Question: I've been trying to work with the new Toolbar and style the overflow menu without much luck.
Currently the overflow menu is showing as white text with an off-white background.

'''
<android.support.v7.widget.Toolbar
xmlns:android="http://schemas.android.com/apk/res/android" android="http://schemas.android.com/apk/res/android"
android:id="@+id/toolbar"
android:layout_width="match_parent"
android:layout_height="wrap_content"
android:theme="@style/ActionBarCustomTheme"
android:popupTheme="@style/popupNew"
android:background="@color/primary_color"
/>
'''
'''
<!-- Base application theme. -->
<style name="AppTheme" parent="Theme.AppCompat.Light.DarkActionBar">
<item name="windowNoTitle">true</item>
<item name="windowActionBar">false</item>
<item name="colorPrimary">@color/primary_color</item>
<item name="colorPrimaryDark">@color/primary_dark</item>
<item name="colorAccent">@color/accent</item>
<item name="popupMenuStyle">@style/popupNew</item>
</style>
<style name="ActionBarCustomTheme" parent="Theme.AppCompat.Light.DarkActionBar">
<item name="windowNoTitle">true</item>
<item name="windowActionBar">false</item>
<item name="colorPrimary">@color/primary_color</item>
<item name="colorPrimaryDark">@color/primary_dark</item>
<item name="colorAccent">@color/accent</item>
<item name="android:textColorPrimary">@color/text_icons</item>
<item name="drawerArrowStyle">@style/DrawerArrowStyle</item>
<item name="colorControlNormal">@color/text_icons</item>
<item name="android:textColorSecondary">@color/text_icons</item>
<item name="actionMenuTextColor">@color/primary_text</item>
</style>
<style name="popupNew" parent="Theme.AppCompat.Light.DarkActionBar">
<item name="android:textColor">@color/primary_text</item>
</style>
<style name="DrawerArrowStyle" parent="Widget.AppCompat.DrawerArrowToggle">
<item name="spinBars">true</item>
<item name="color">@color/text_icons</item>
</style>
'''
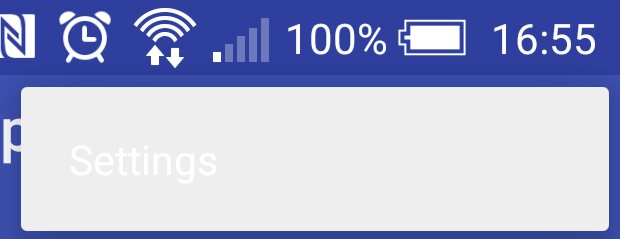
Answer: I finally figured this out. It just took one additional line under the ActionBarCustomTheme:
'''
<item name="android:textColor">@color/primary_text</item>
'''
It's a bit confusing as there is a property called which has already been set but this property doesn't seem to affect the overflow menu.